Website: bh-photo
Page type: store-pickup
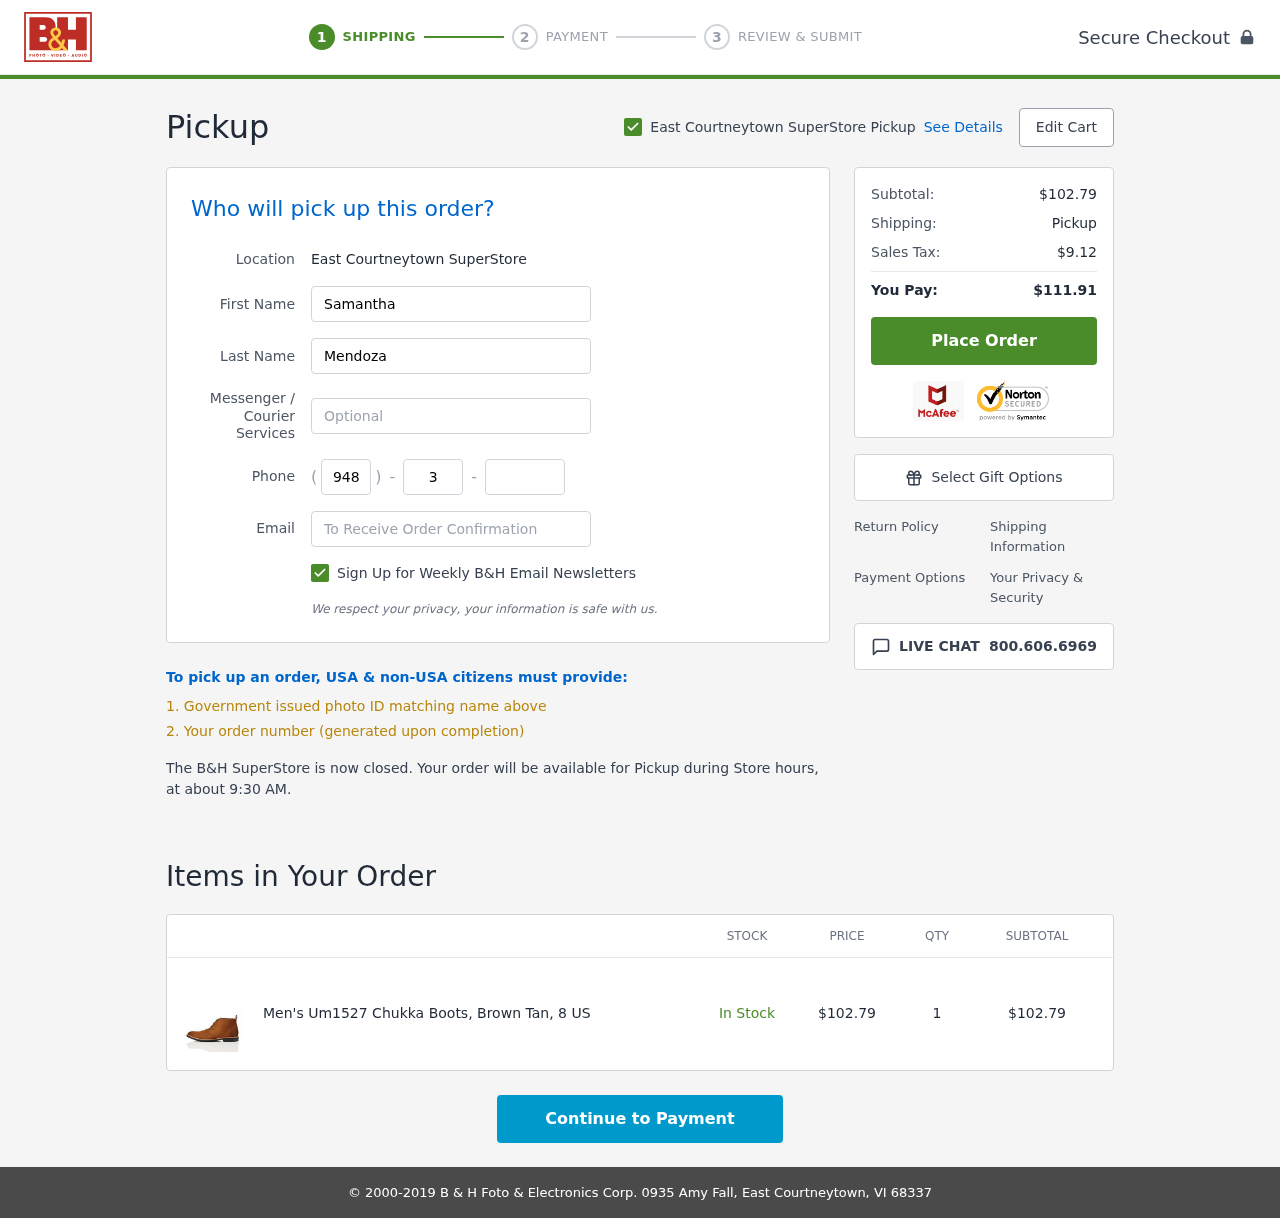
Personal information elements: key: PII_EMAIL
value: smendoza@yahoo.com
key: PII_FIRSTNAME
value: Samantha
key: PII_LASTNAME
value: Mendoza
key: PII_LOCATION1_CITY
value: East Courtneytown SuperStore Pickup
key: PII_LOCATION1_CITY
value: East Courtneytown SuperStore
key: PII_PHONE_AREA
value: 948
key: PII_PHONE_PREFIX
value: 371
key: PII_PHONE_SUFFIX
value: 5161
Product elements: key: PRODUCT1_NAME
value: Men's Um1527 Chukka Boots, Brown Tan, 8 US
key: PRODUCT1_PRICE
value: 102.79
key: PRODUCT1_QUANTITY
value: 1
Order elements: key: ORDER_SUBTOTAL
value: $102.79
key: ORDER_TAX
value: $9.12
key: ORDER_TOTAL
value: $111.91